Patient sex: M
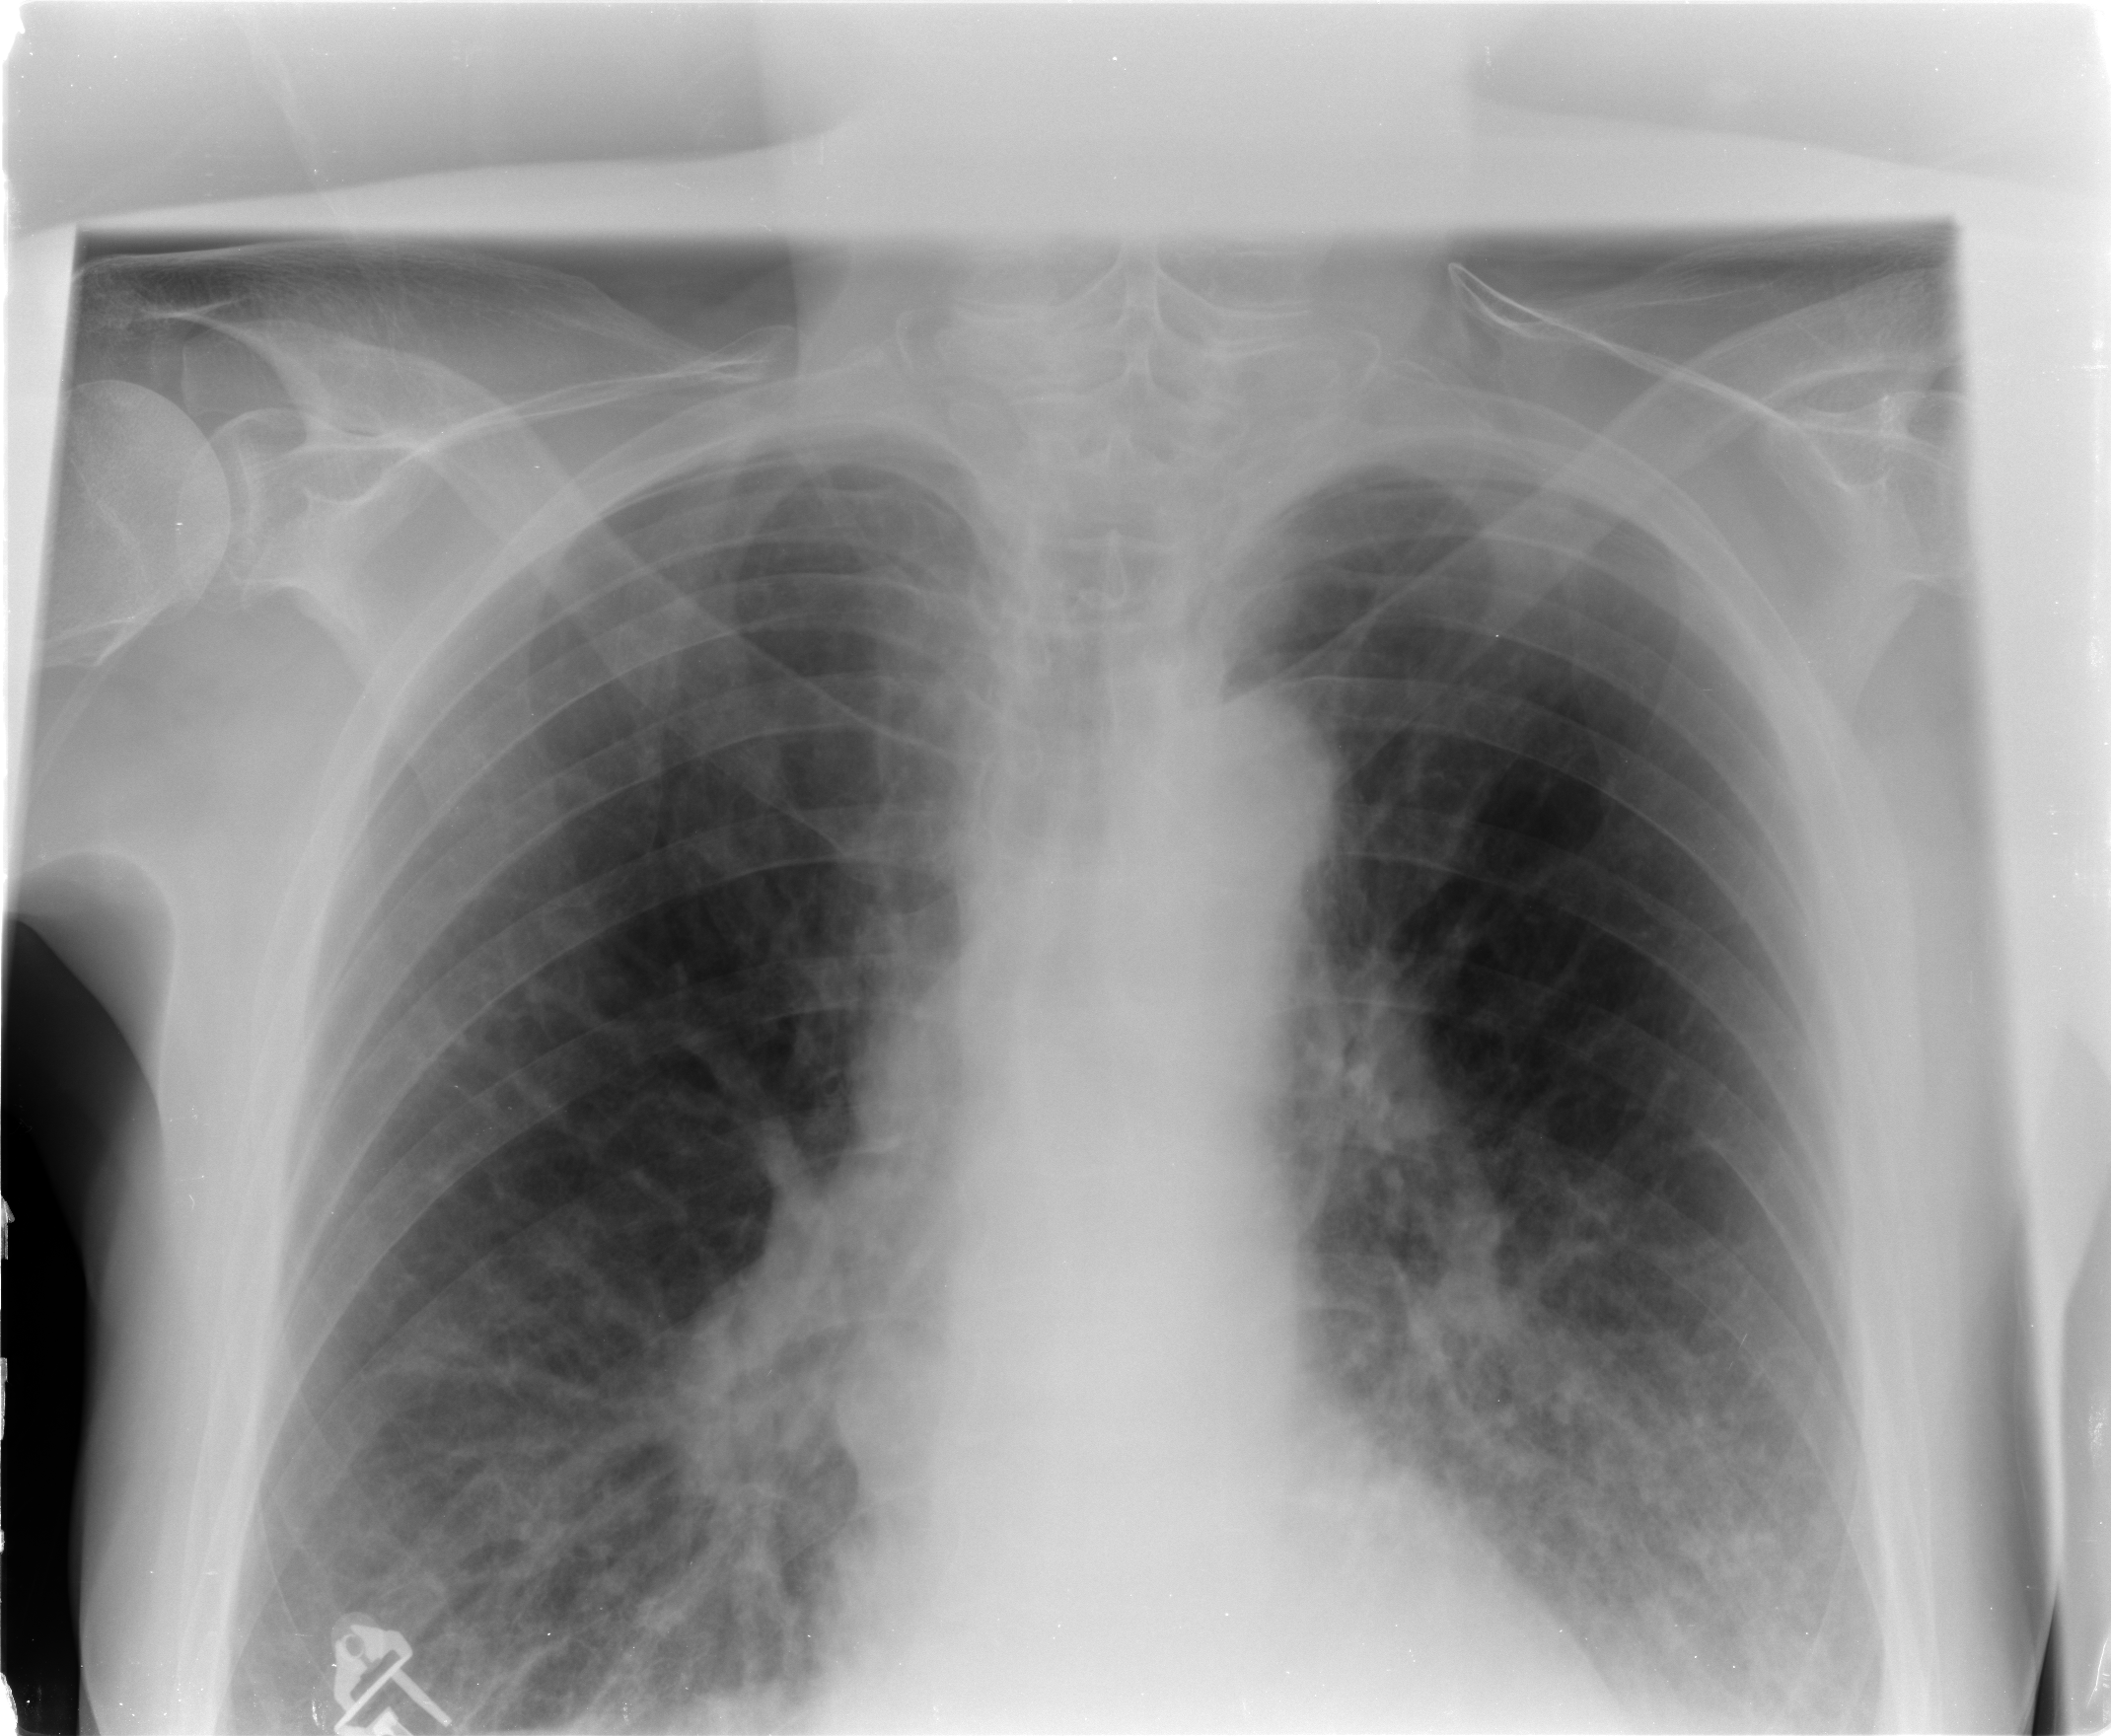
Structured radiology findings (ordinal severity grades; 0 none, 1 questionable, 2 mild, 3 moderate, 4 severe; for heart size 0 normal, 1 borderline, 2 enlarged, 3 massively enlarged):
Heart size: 1
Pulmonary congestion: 3
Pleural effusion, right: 2
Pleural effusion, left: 2
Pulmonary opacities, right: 2
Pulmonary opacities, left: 2
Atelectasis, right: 3
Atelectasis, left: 3